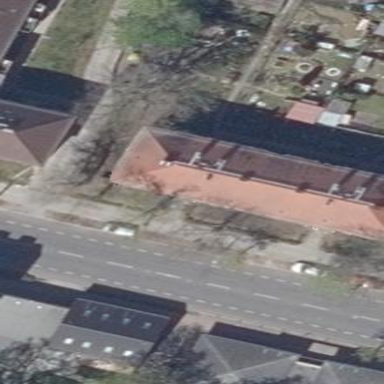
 featuring hipped roof made of red roof tiles."